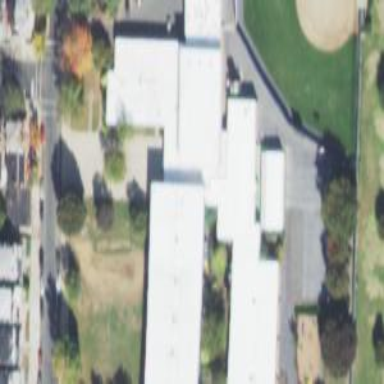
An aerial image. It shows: School.